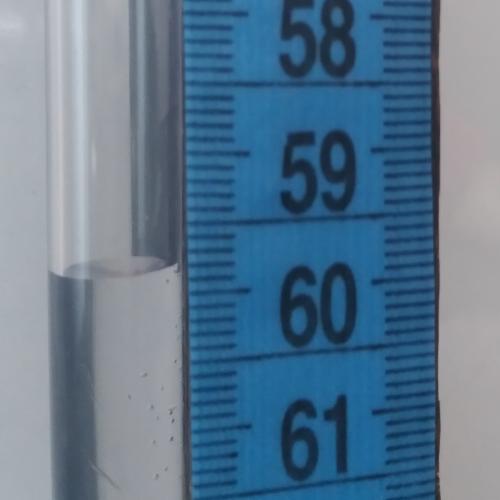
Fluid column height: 59.8 cm